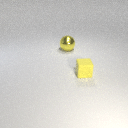
large yellow metal sphere to the left of small yellow rubber cube